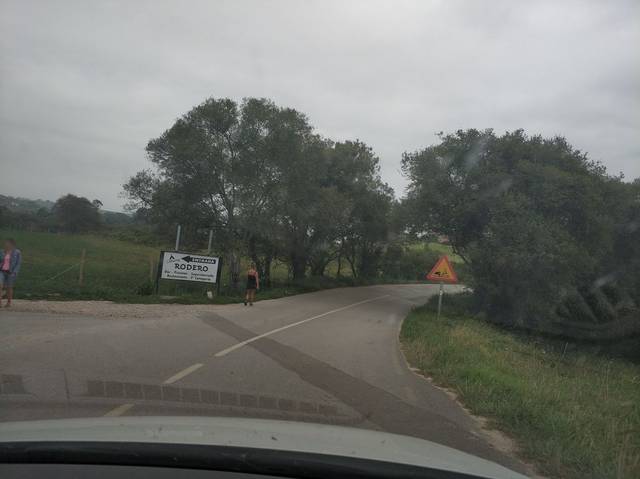
Region: Spain
Coordinates: 43.386, -4.33